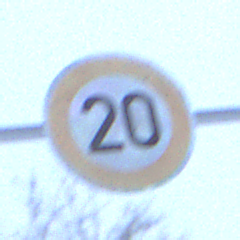
Verkehrszeichen: Geschwindigkeit20
Umgebung: Outdoor, Nature
Tageszeit: Midday
Wetter: Overcast
Licht: Natural
Jahreszeit: Winter
Kontrast: LowContrast